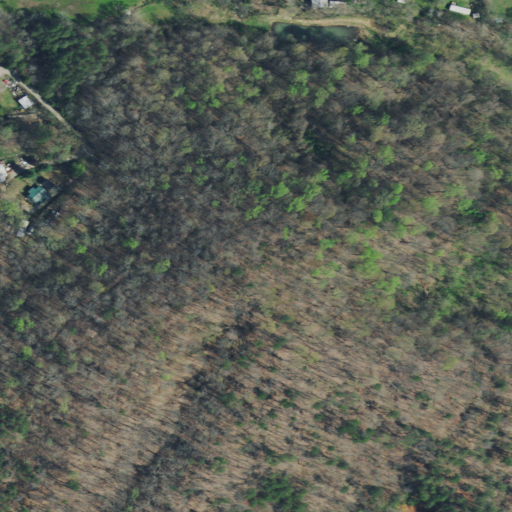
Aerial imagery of mountain in Tennessee named Glass Knob containing deciduous forest, mixed forest, open development, pasture, low intensity development, and medium intensity development